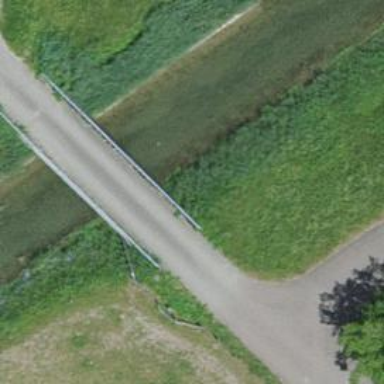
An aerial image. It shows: Well-maintained track road of grade 1.